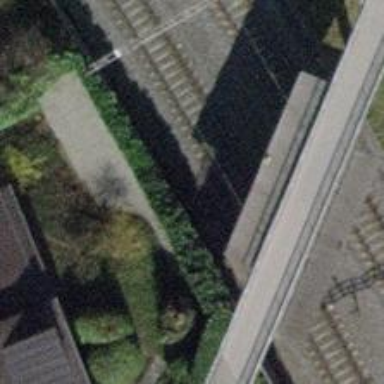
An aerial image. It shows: Railway siding with one electrified track and contact line.